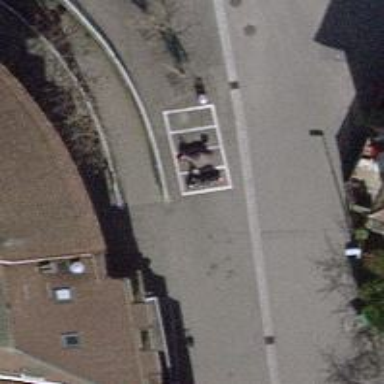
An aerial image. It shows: Motorcycle parking facility.